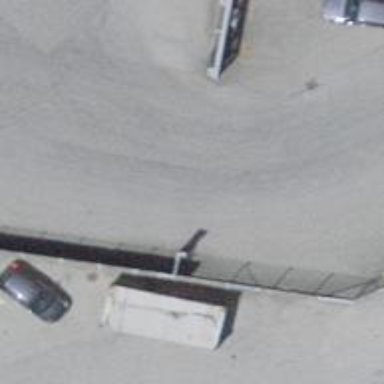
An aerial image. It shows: Gate.